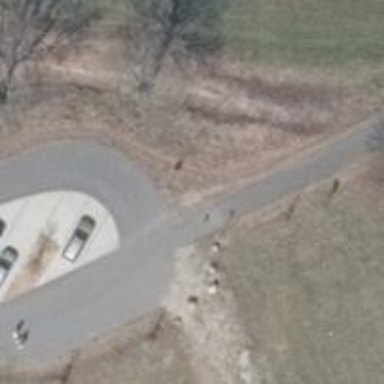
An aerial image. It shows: Asphalt path.